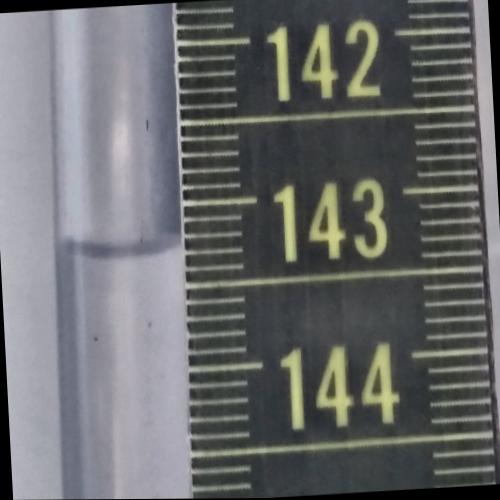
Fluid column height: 143.3 cm